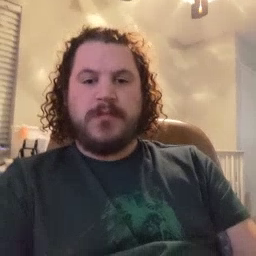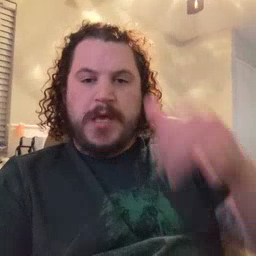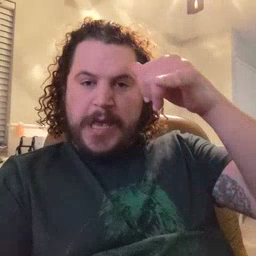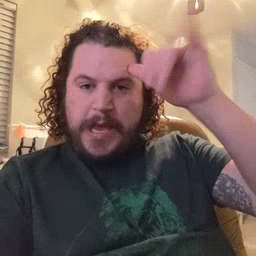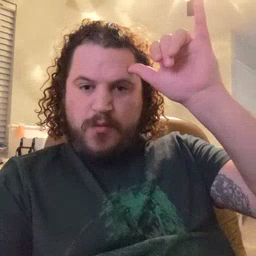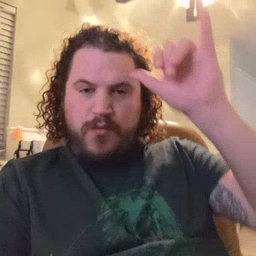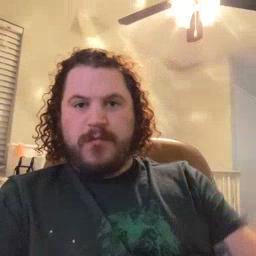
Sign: cow